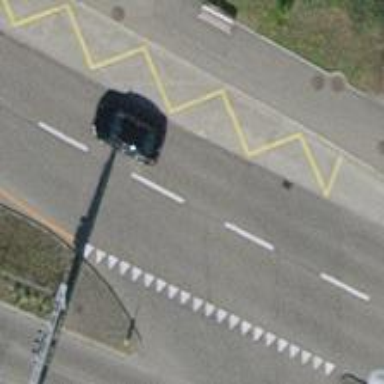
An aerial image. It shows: Asphalt road that is classified as tertiary link.